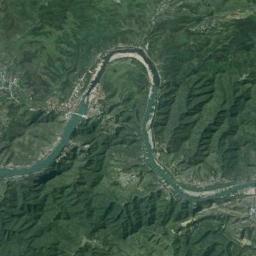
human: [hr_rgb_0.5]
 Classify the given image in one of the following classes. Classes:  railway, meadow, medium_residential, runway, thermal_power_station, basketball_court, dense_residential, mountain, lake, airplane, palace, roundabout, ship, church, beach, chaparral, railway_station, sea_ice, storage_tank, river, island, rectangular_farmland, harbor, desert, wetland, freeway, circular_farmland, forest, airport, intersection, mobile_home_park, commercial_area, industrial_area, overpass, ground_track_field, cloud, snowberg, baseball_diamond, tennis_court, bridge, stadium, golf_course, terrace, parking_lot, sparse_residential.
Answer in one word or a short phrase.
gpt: river